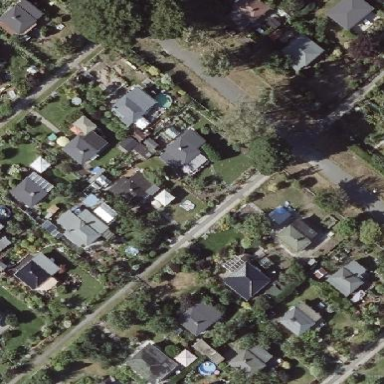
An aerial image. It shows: Plot within allotments.